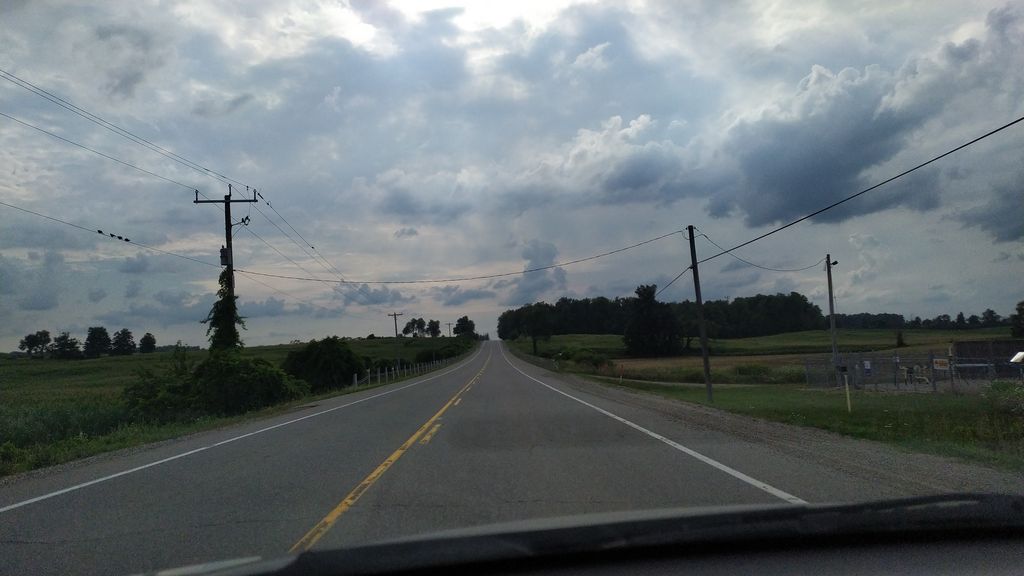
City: kitchener-waterloo